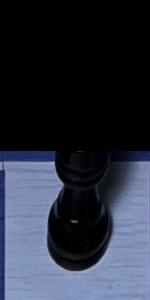
Label: Rook_Black